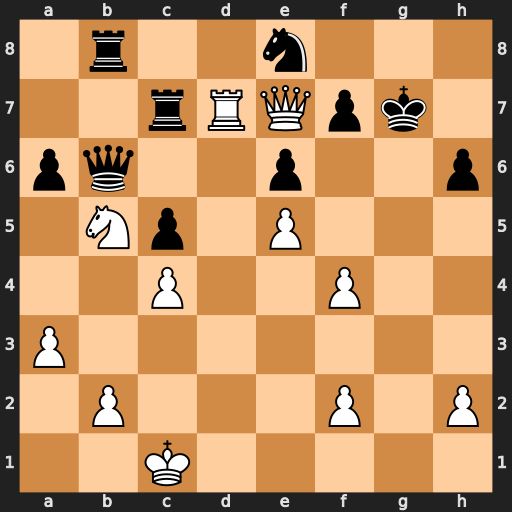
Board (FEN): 1r2n3/2rRQpk1/pq2p2p/1Np1P3/2P2P2/P7/1P3P1P/2K5
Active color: w
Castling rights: -
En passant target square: -
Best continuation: Qxf7+ Kh8 Qh7#